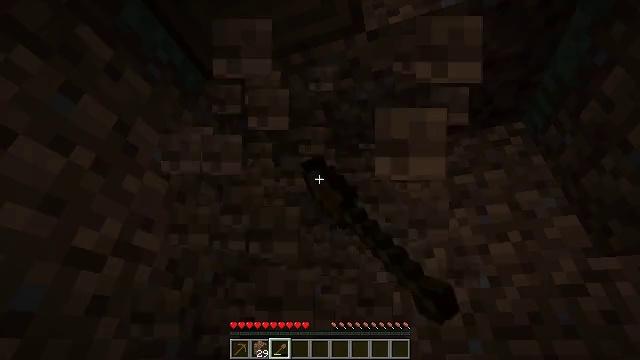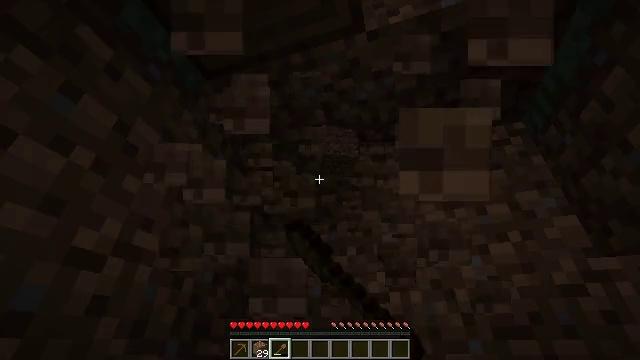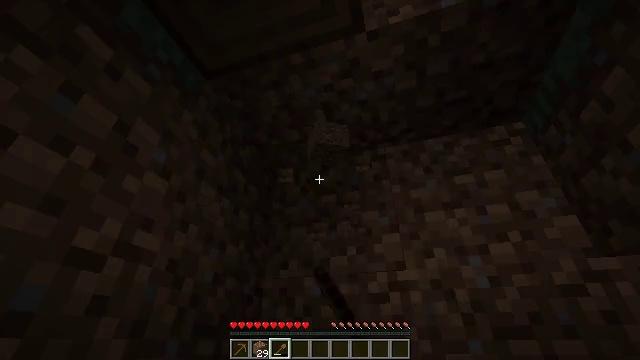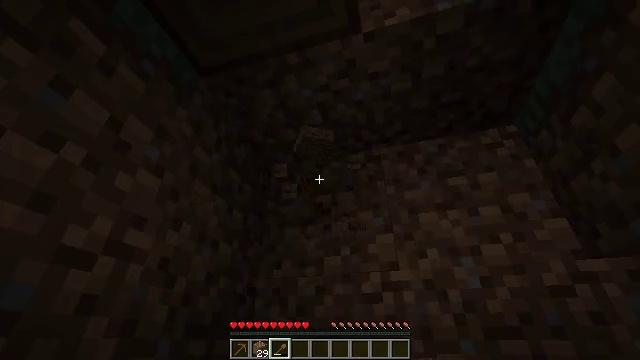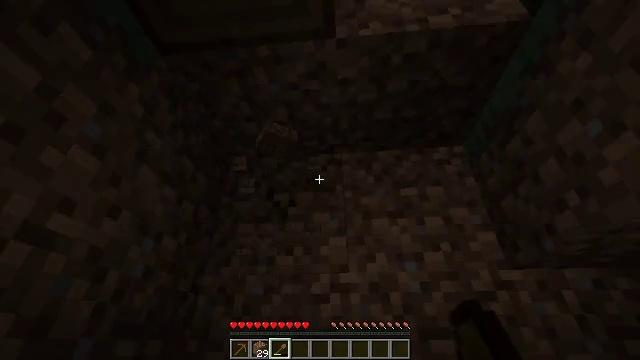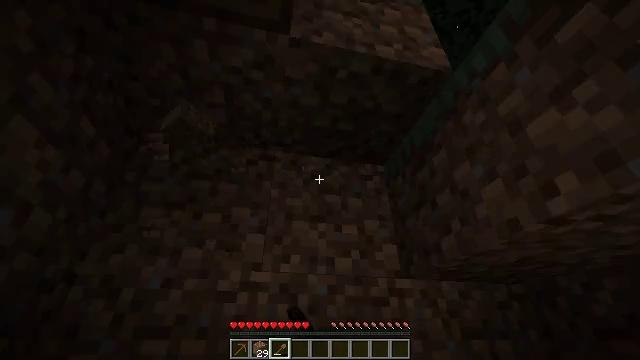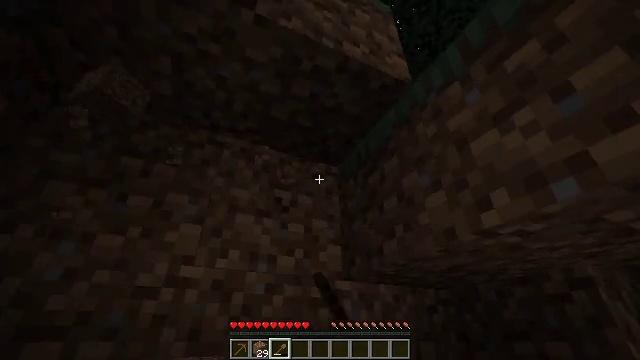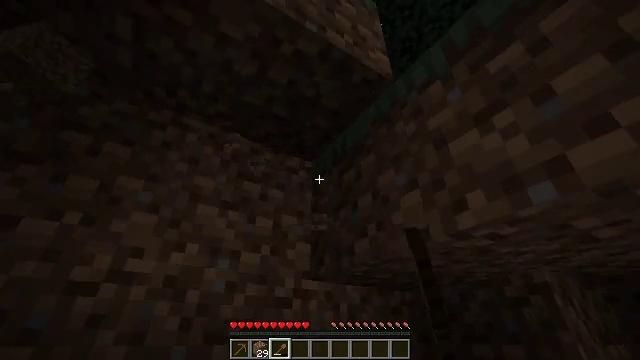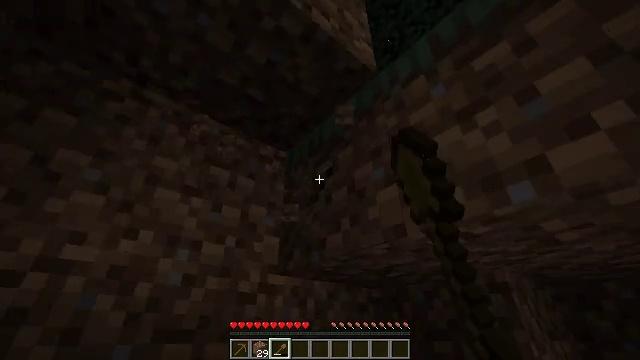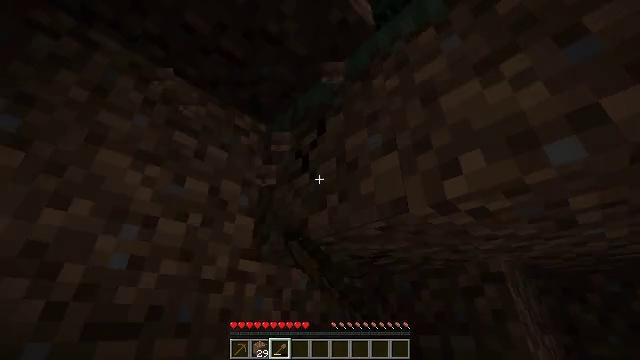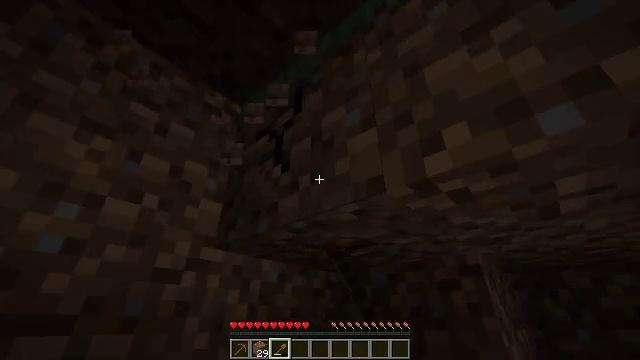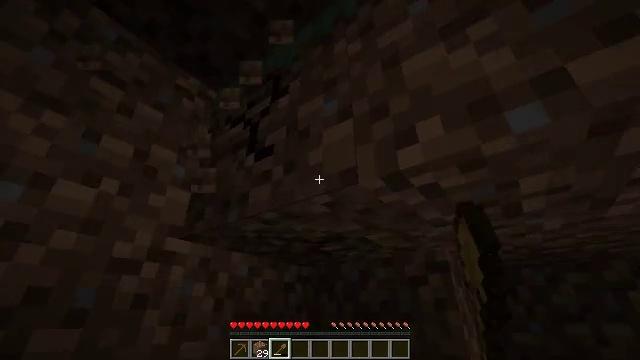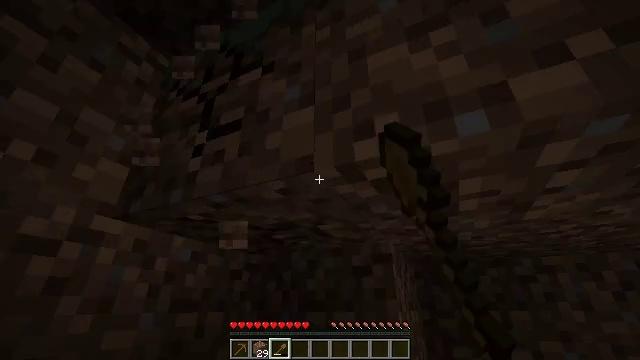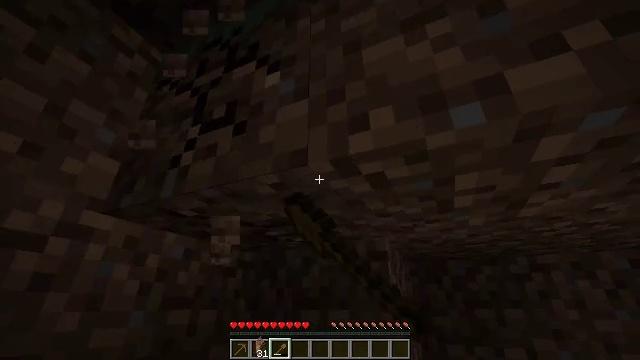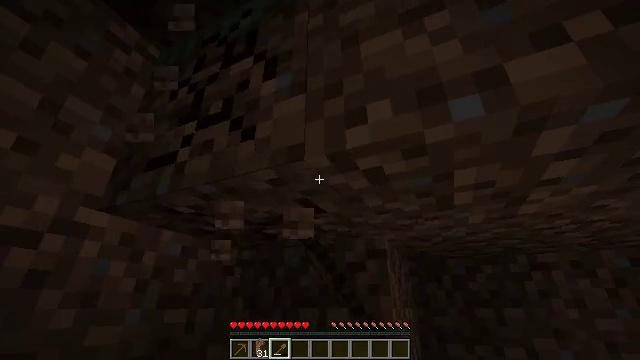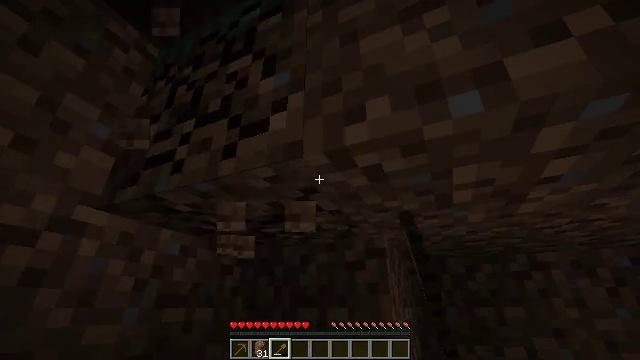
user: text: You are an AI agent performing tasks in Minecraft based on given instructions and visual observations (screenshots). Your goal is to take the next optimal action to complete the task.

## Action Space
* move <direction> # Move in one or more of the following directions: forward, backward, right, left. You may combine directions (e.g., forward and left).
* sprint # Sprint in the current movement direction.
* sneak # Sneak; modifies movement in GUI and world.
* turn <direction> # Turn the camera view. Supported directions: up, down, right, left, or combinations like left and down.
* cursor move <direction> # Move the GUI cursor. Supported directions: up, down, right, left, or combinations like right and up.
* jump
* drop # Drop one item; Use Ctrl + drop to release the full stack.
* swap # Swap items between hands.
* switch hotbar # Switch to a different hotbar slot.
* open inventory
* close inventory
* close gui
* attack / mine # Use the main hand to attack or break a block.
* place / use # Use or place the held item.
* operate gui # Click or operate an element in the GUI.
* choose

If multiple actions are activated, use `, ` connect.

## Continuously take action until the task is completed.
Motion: motion action
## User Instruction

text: Gather grass block for landscaping.
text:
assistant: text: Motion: attack / mine
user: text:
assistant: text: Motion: attack / mine
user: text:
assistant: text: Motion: turn right, attack / mine
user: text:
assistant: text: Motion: turn right, attack / mine
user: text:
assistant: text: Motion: turn right, attack / mine
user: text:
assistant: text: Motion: move forward, turn right, attack / mine
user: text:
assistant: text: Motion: move forward, turn right, attack / mine
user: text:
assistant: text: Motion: move forward, turn right, attack / mine
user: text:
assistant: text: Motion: move forward, turn right and down, attack / mine
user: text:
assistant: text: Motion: turn right, attack / mine
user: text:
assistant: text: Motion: turn right, attack / mine
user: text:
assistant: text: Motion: turn right and down, attack / mine
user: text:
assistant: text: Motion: attack / mine
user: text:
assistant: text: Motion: attack / mine
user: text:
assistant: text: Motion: attack / mine
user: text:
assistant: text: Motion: attack / mine
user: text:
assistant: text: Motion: attack / mine
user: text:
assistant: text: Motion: attack / mine
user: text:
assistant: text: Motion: attack / mine
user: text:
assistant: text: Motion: attack / mine
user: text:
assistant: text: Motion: attack / mine
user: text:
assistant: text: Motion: attack / mine
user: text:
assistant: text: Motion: attack / mine
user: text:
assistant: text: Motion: turn right, attack / mine
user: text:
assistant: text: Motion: turn right, attack / mine
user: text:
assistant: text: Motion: turn right and up, attack / mine
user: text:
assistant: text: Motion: turn right, attack / mine
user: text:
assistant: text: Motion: attack / mine
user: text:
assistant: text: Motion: attack / mine
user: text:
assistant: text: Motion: attack / mine